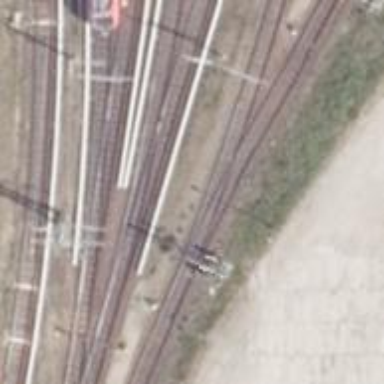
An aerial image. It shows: Railway switch.